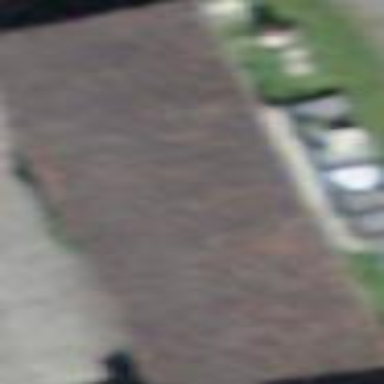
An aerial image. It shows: Rural barn.